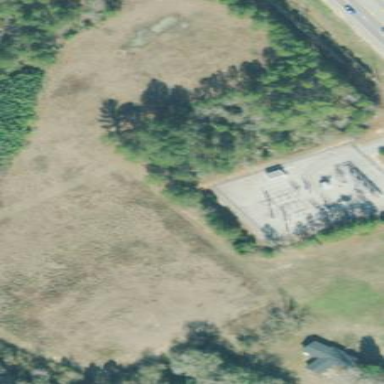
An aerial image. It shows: Distribution power substation secured by fence.